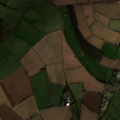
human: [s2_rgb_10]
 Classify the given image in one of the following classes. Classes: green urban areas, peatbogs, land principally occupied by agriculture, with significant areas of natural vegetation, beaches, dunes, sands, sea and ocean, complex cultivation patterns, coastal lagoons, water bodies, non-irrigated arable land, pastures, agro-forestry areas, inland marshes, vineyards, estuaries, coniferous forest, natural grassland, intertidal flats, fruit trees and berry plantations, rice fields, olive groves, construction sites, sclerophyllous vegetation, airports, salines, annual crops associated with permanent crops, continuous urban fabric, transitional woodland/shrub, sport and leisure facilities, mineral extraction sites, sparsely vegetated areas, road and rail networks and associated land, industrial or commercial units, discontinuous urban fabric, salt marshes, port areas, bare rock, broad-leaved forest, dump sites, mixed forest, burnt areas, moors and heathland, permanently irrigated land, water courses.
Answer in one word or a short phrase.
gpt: non-irrigated arable land, pastures